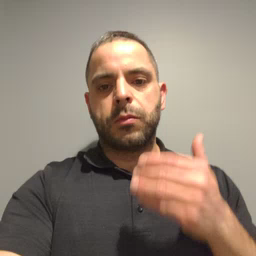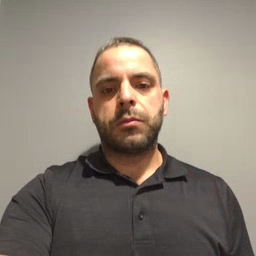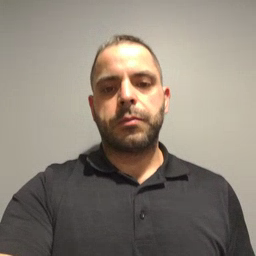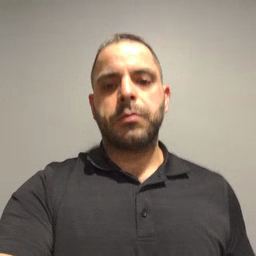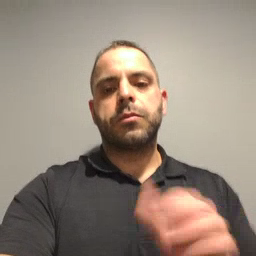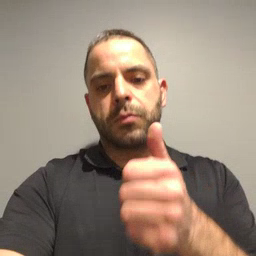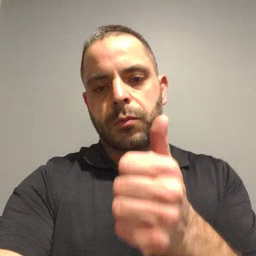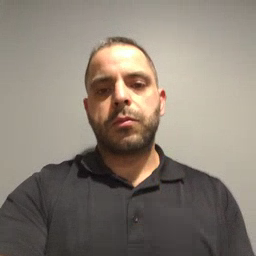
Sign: yourself